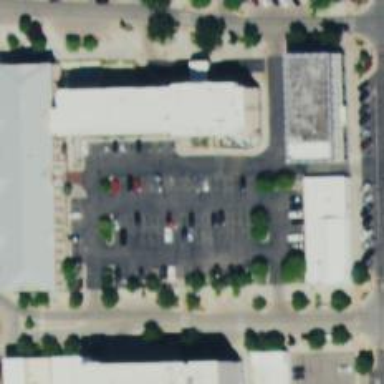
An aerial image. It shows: Parking space is available.